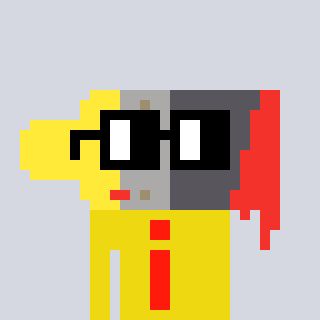
a pixel art character with square black glasses, a paintbrush-shaped head and a yellow-colored body on a cool background